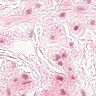
Metastatic tissue present: no